Field crop: maize
Growth stage: 1
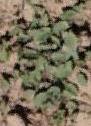
Species: convolvulus